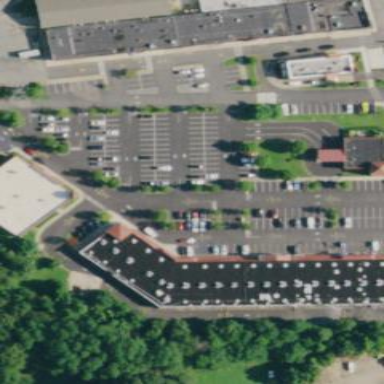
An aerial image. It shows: Retail area.